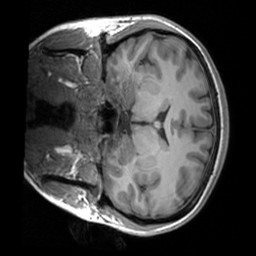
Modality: T1w
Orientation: coronal
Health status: healthy
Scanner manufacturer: siemens
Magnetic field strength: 3 T
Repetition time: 1.9 s
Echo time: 0.00226 s